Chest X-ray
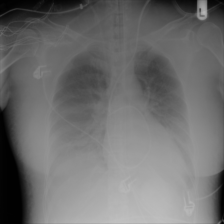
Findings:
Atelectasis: negative
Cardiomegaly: negative
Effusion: negative
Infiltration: positive
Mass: negative
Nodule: negative
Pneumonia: negative
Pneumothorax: negative
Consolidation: negative
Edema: positive
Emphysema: negative
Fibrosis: negative
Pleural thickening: negative
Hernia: negative